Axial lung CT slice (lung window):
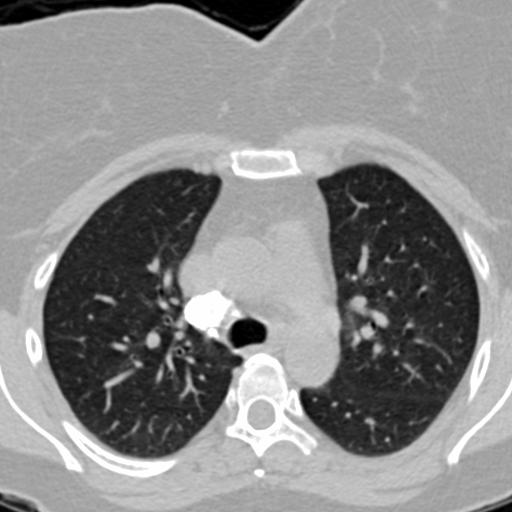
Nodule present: no